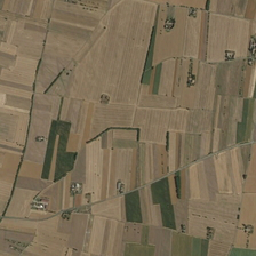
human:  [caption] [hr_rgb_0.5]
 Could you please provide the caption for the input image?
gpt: There are many houses near the farm.

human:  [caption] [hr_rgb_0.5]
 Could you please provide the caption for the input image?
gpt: There are many houses near some farmland.

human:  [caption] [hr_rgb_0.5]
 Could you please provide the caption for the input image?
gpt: There are many houses near the farm.

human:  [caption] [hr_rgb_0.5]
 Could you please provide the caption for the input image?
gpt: There are many houses near a farm.

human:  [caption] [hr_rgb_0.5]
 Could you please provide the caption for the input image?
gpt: There are many houses near the farm.